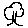
Label: tree